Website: crate-barrel
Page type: receipt
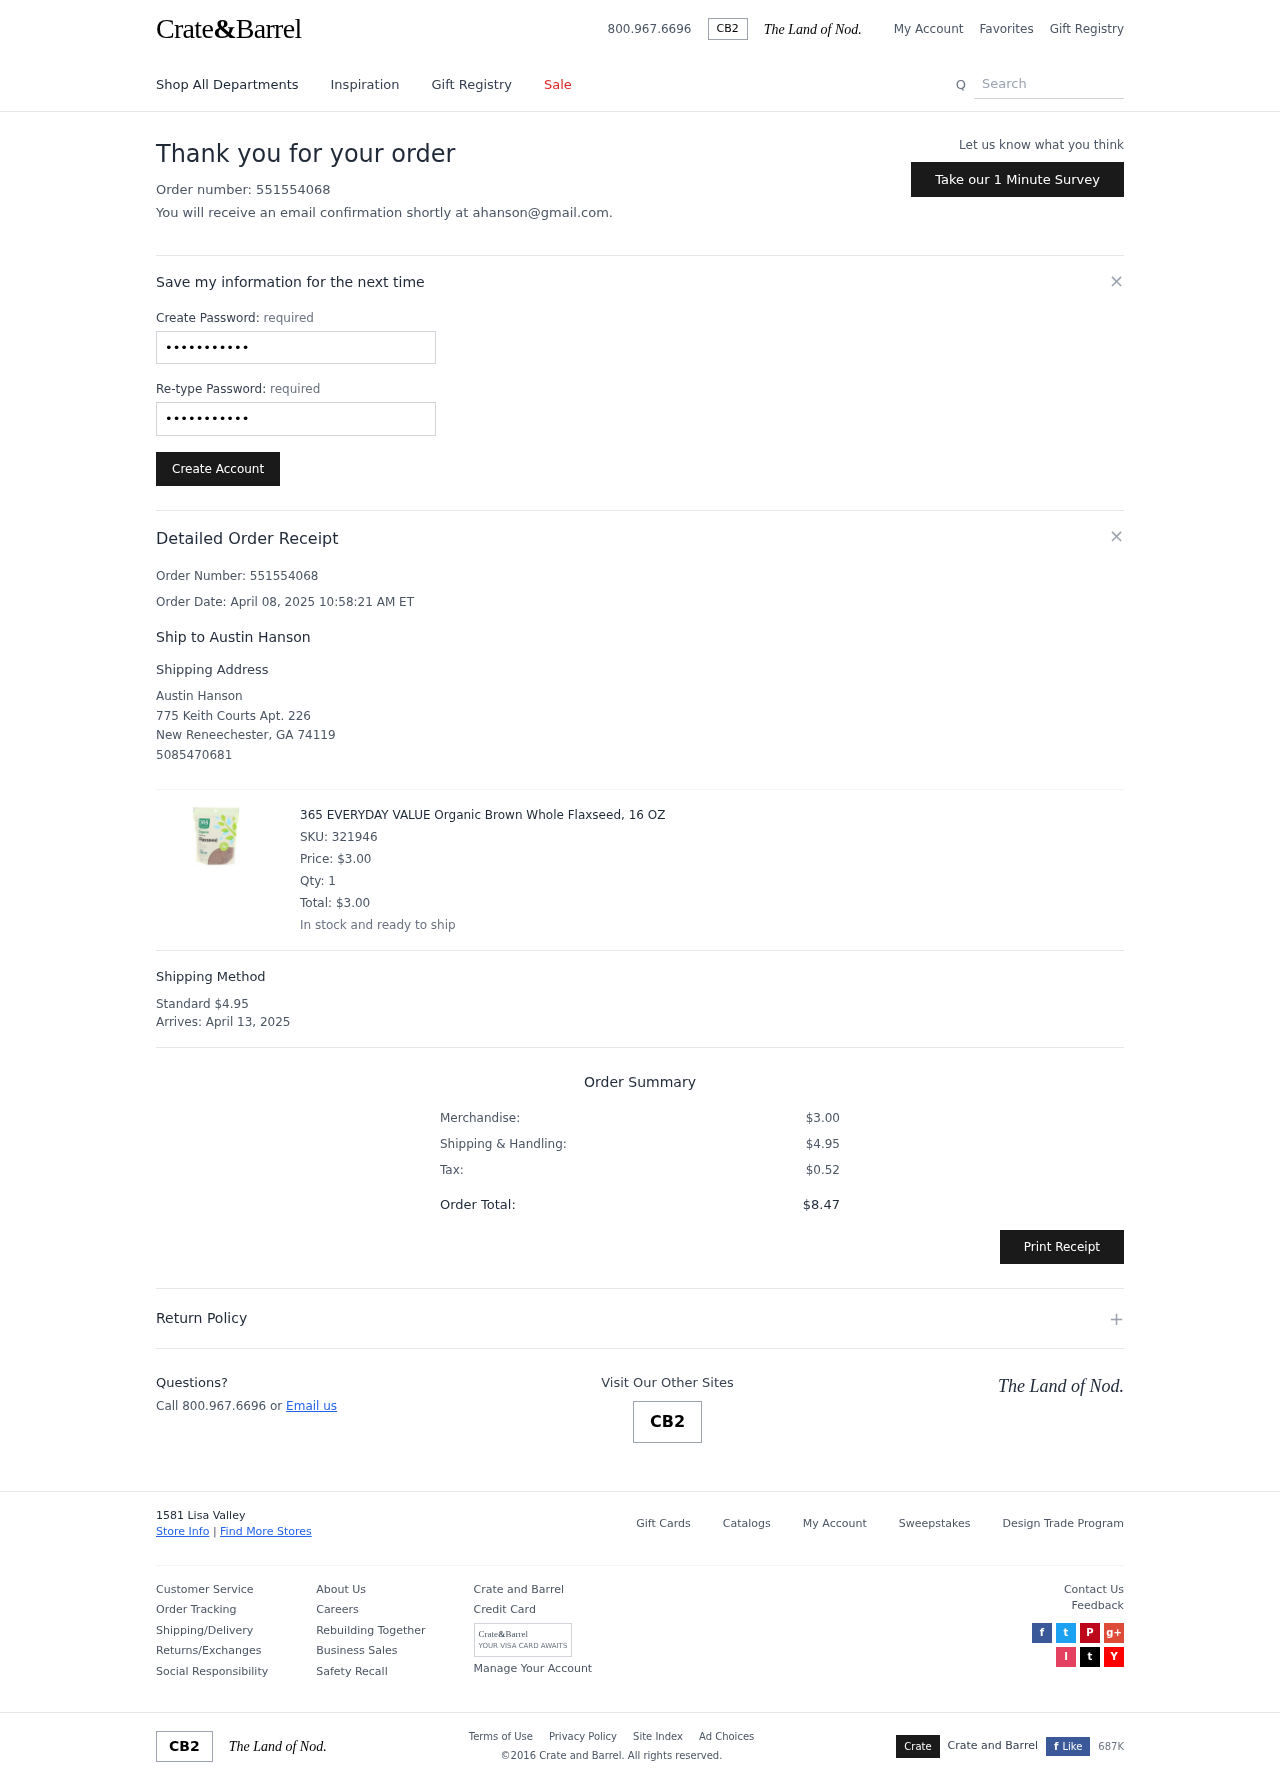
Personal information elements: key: PII_CITY
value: New Reneechester
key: PII_EMAIL
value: ahanson@gmail.com
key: PII_FULLNAME
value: Austin Hanson
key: PII_FULLNAME
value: Ship to Austin Hanson
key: PII_PHONE
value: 5085470681
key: PII_POSTCODE
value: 74119
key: PII_STATE_ABBR
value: GA
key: PII_STREET
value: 775 Keith Courts Apt. 226
Product elements: key: PRODUCT1_NAME
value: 365 EVERYDAY VALUE Organic Brown Whole Flaxseed, 16 OZ
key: PRODUCT1_PRICE
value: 3
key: PRODUCT1_QUANTITY
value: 1
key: PRODUCT1_SKU
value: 321946
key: PRODUCT1_TOTAL
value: $3.00
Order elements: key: ORDER_ID
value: Order Number: 551554068
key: ORDER_ID
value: Order number: 551554068
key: ORDER_DATE
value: Order Date: April 08, 2025 10:58:21 AM ET
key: ORDER_SHIPPING_COST
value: $4.95
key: ORDER_DELIVERY_DATE
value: April 13, 2025
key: ORDER_SUBTOTAL
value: $3.00
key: ORDER_TAX
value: $0.52
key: ORDER_TOTAL
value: $8.47
Search elements: key: HEADER_SEARCH
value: Search